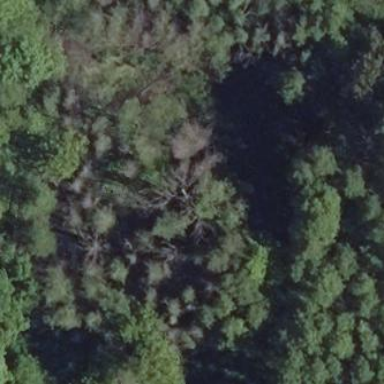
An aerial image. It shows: Patch of scrub vegetation.